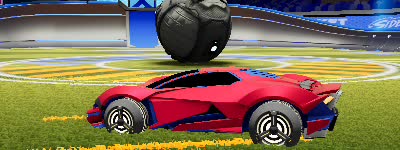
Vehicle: werewolf